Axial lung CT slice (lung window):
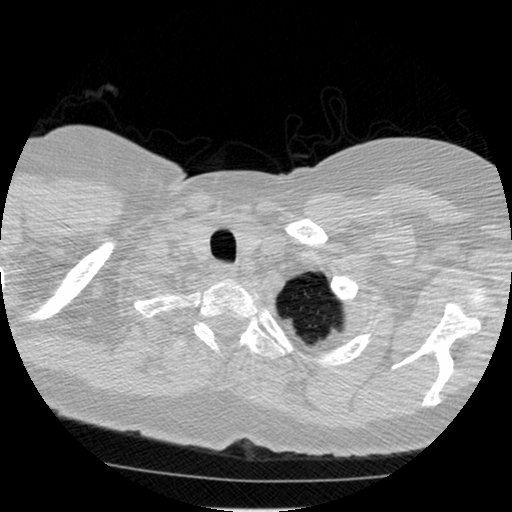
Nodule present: no